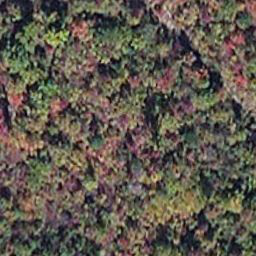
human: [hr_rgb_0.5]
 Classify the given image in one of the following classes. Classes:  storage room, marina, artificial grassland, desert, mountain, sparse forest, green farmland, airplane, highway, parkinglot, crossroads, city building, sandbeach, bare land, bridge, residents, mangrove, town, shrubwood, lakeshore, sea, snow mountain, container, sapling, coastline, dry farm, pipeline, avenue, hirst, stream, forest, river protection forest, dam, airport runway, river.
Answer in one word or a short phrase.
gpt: mangrove